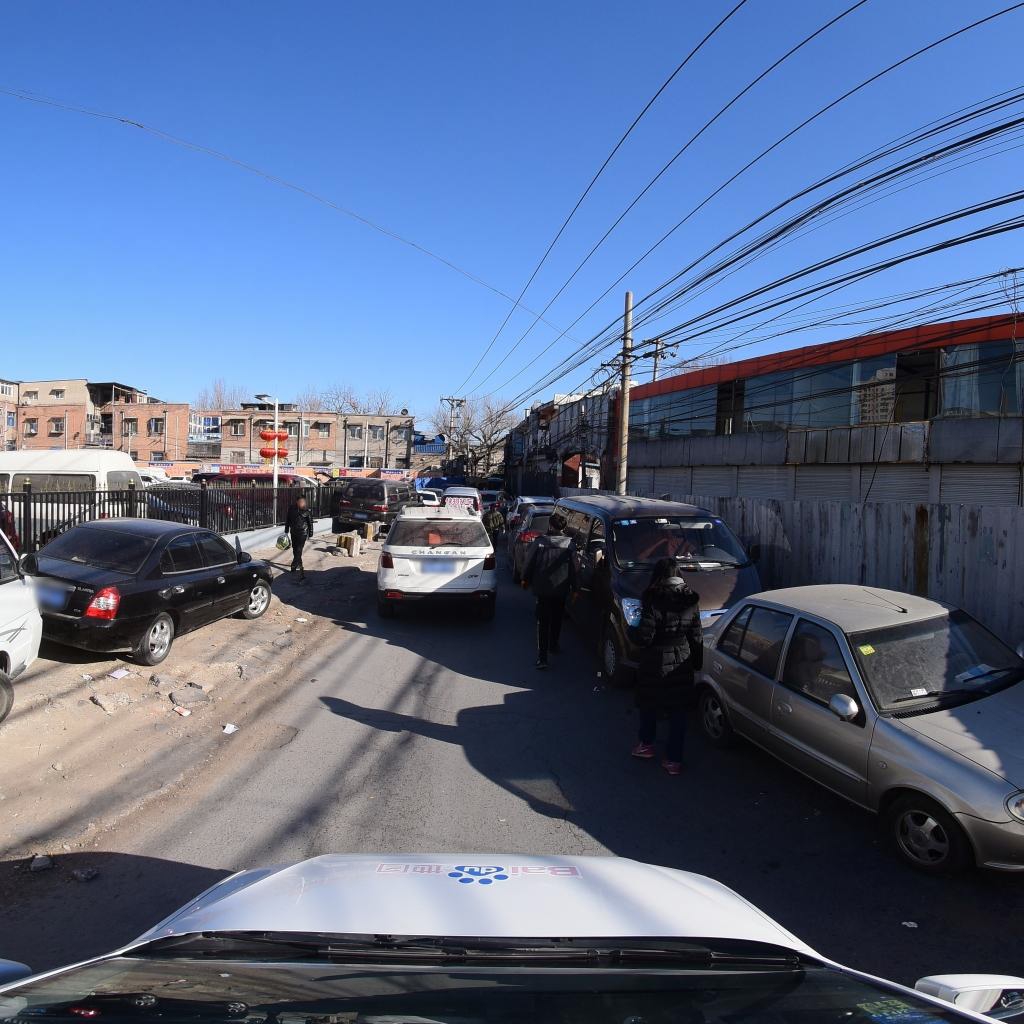
Region: Fengtai
Road damage annotations: alligator crack, pothole, longitudinal crack, transverse crack